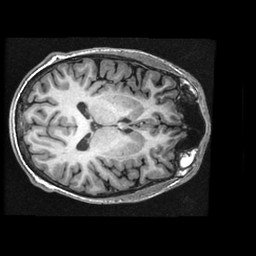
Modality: T1w
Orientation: axial
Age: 25
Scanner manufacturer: ge
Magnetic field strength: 3 T
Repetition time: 0.008224 s
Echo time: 0.003108 s